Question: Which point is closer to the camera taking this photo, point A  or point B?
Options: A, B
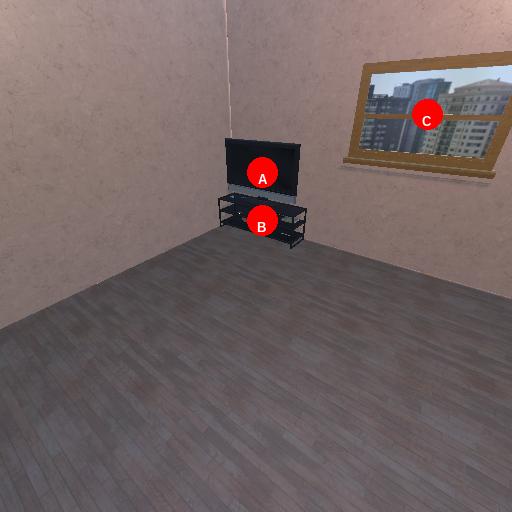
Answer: A